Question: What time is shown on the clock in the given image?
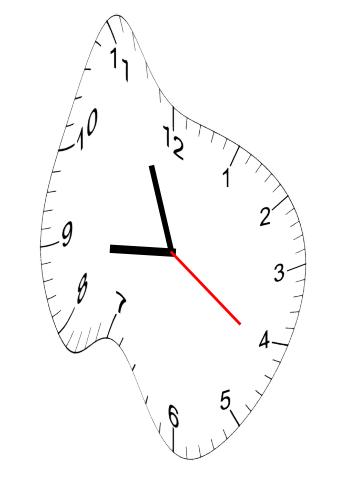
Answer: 08:56:21